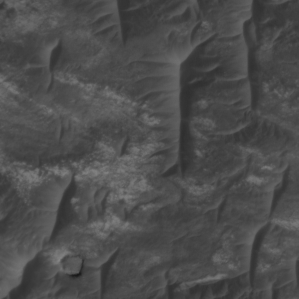
Label: non_frost